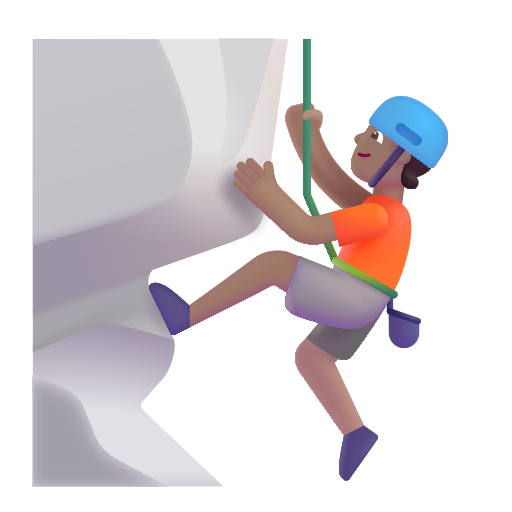
person climbing color